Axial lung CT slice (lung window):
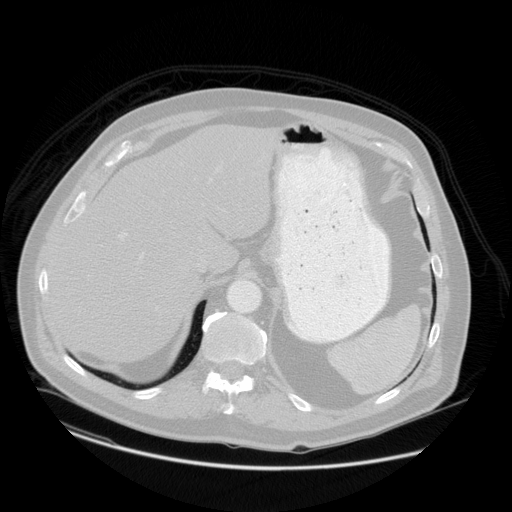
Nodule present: no